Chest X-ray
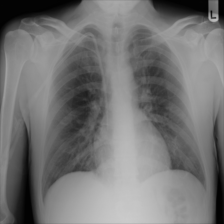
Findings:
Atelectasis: negative
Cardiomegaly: negative
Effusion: negative
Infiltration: positive
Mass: negative
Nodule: negative
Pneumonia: negative
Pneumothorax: negative
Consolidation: negative
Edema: positive
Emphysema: negative
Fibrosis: negative
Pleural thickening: negative
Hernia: negative